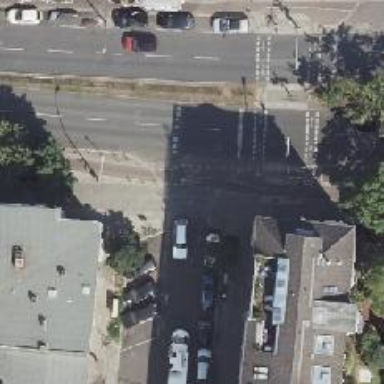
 with parallel parking lanes on the right side of the street and diagonal parking lanes on the left side."